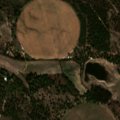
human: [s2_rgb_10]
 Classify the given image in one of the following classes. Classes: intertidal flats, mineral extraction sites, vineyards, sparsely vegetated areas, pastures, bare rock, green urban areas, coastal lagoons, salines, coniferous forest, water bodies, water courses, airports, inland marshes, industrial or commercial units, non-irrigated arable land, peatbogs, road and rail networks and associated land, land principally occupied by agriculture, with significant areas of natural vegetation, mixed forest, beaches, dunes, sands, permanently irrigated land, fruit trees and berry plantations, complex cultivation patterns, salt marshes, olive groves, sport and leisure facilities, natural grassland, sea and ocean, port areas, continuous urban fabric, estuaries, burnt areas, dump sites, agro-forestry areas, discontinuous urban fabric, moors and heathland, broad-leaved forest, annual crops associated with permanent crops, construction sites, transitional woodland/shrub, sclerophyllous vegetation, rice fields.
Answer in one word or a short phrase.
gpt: permanently irrigated land, pastures, broad-leaved forest, mixed forest, transitional woodland/shrub, water bodies